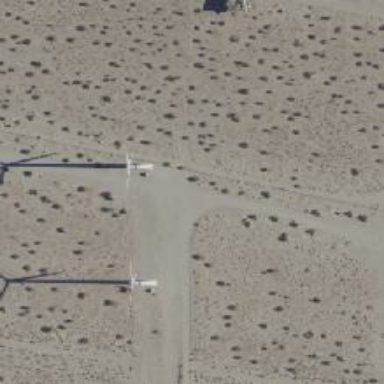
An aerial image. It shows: Wind turbine generator that utilizes wind as its source for generating electricity. It is of the horizontal axis type.